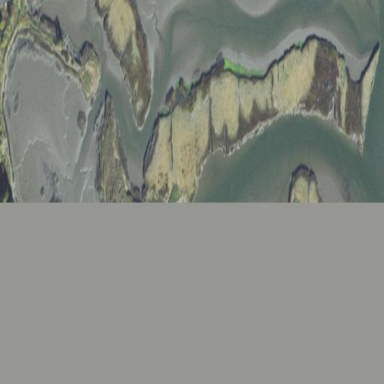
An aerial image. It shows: Saltmarsh wetland.